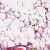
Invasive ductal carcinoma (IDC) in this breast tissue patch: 0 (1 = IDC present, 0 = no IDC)